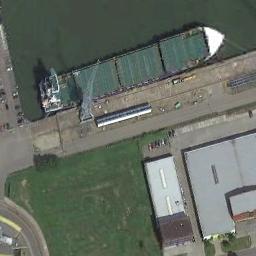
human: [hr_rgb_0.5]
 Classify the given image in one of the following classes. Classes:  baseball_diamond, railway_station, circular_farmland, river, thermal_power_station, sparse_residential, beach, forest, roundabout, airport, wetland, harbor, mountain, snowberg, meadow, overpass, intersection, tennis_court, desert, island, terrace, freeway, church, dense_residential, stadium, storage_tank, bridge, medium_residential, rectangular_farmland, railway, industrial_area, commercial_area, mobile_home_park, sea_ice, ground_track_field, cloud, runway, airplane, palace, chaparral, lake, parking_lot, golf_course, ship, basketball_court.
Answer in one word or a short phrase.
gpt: ship